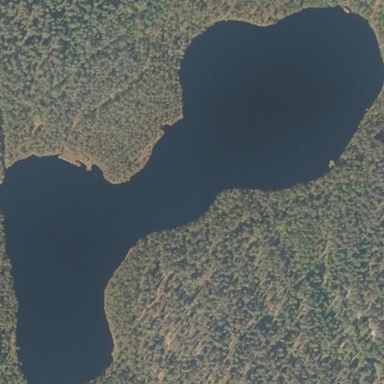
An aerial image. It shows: Pond surrounded by natural water.